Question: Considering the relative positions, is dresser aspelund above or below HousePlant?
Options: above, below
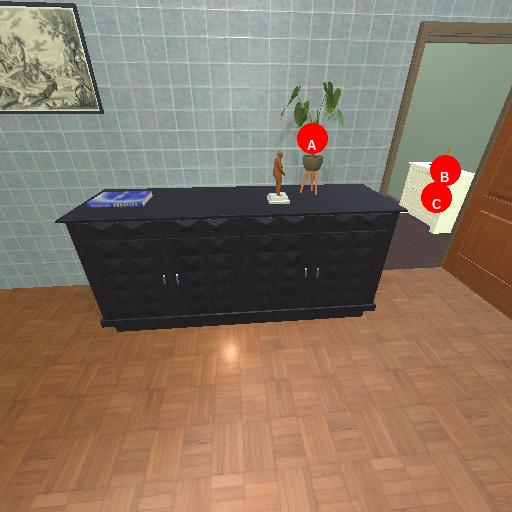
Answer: above